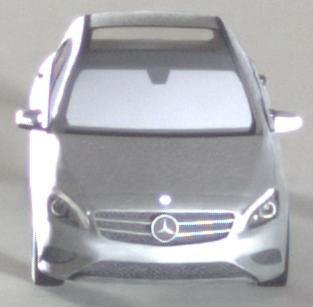
Make: Mercedes-Benz
Model: A 180
Detailed model: A-Class (176)
Model produced from: 2012/09
Model produced until: 2015/07
Doors: 5
Color: gray
Road condition: dry road
Daytime: midday
Contrast: medium contrast